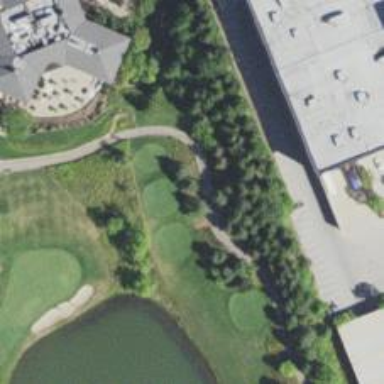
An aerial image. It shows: Footway that resembles golf path.